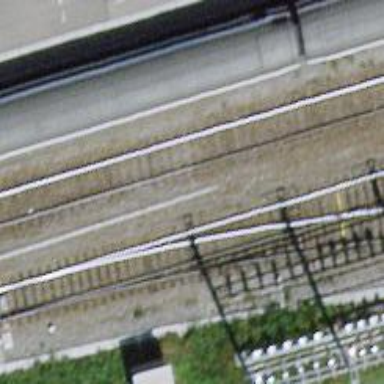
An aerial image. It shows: Siding railway track with electrified contact line.